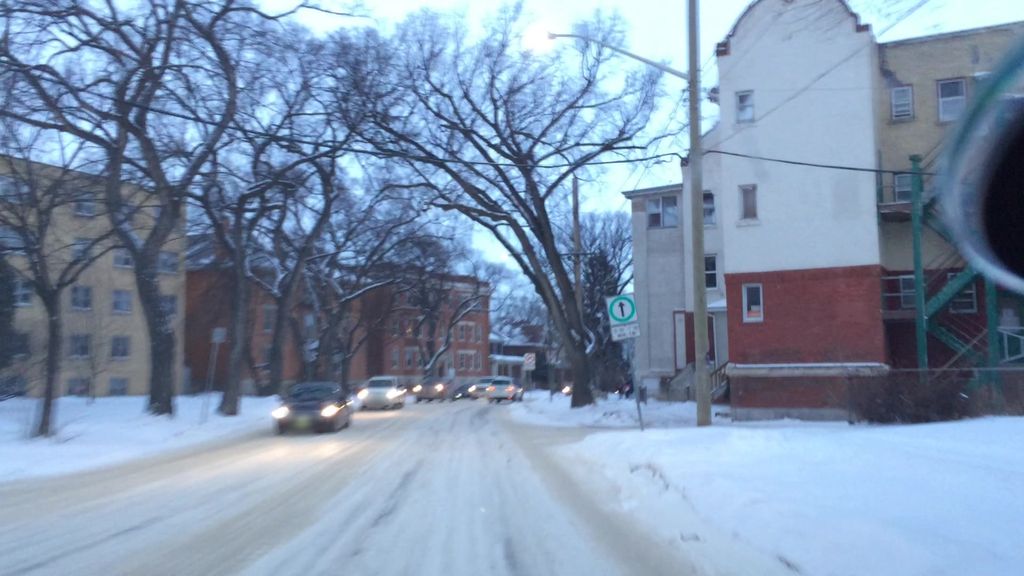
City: winnipeg